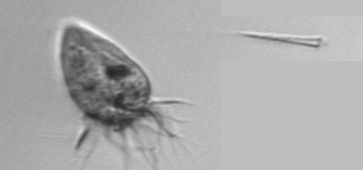
Label: Strombidium_morphotype1